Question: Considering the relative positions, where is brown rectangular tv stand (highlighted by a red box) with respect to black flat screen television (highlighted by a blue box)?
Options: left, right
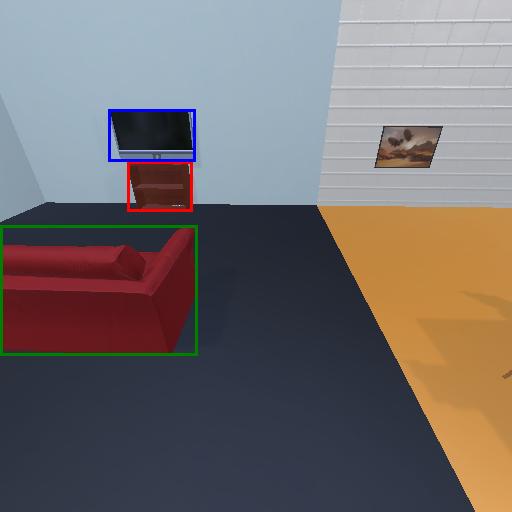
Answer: left